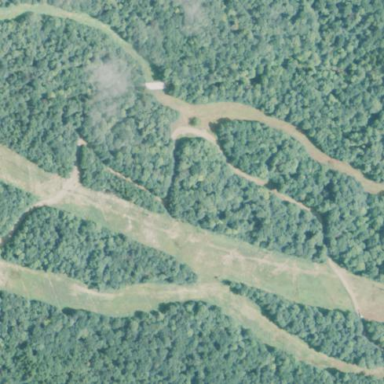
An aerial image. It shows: Advanced downhill skiing slope.